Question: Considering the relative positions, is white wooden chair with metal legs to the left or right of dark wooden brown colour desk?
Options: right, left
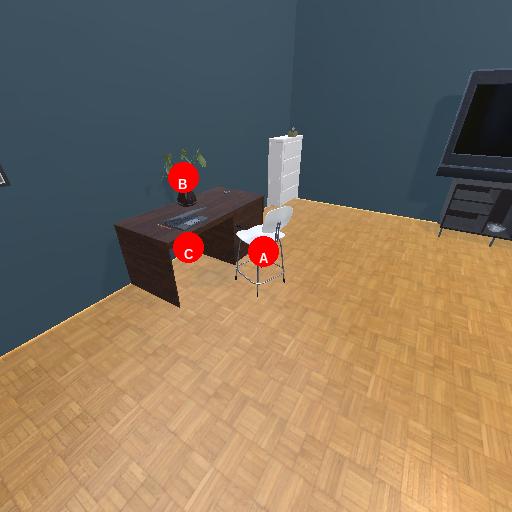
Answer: right